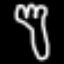
Label: fork